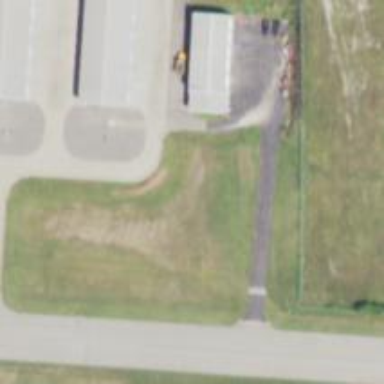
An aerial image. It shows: Image of taxiway at airport.